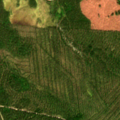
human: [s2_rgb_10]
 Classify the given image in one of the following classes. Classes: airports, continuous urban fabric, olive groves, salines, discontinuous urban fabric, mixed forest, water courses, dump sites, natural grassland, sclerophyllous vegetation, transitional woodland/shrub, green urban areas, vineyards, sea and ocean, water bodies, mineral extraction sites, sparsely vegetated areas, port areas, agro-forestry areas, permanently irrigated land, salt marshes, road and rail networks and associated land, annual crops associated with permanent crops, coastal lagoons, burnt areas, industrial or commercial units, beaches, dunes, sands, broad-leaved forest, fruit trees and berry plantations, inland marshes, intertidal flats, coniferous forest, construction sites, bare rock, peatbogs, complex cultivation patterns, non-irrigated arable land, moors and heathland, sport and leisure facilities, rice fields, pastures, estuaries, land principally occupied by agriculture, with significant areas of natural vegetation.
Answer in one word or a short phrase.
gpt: coniferous forest